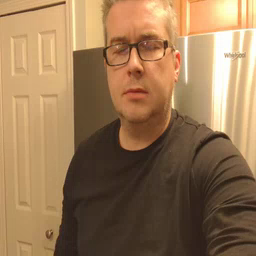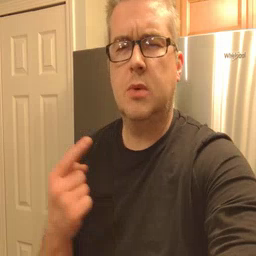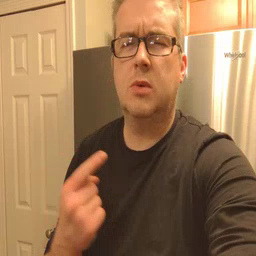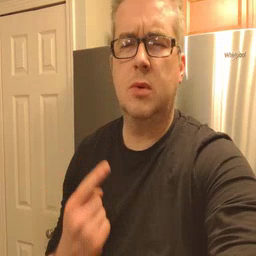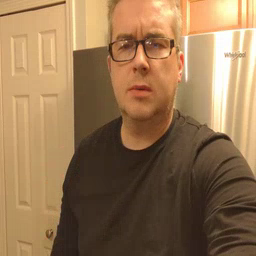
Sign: owie